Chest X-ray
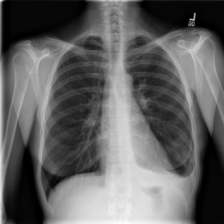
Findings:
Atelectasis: negative
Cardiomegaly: negative
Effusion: negative
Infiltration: negative
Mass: negative
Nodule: negative
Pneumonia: negative
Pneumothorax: negative
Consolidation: negative
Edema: negative
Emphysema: negative
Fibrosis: negative
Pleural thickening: positive
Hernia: negative